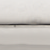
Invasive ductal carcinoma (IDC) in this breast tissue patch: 0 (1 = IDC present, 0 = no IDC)